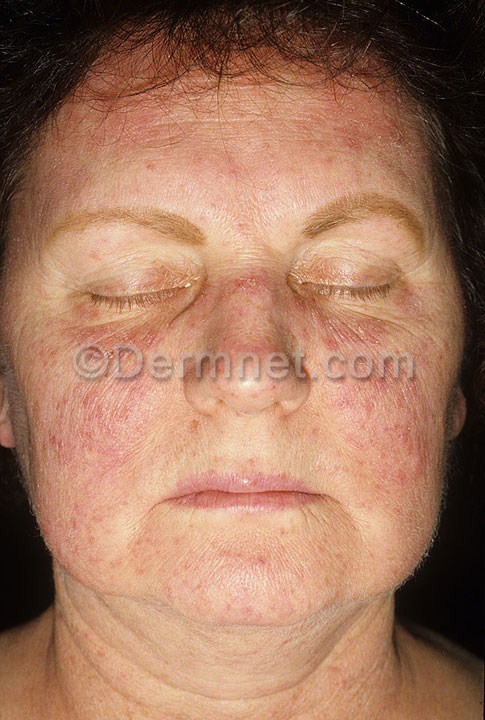
Disease: Lupus and other Connective Tissue diseases